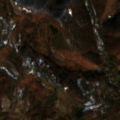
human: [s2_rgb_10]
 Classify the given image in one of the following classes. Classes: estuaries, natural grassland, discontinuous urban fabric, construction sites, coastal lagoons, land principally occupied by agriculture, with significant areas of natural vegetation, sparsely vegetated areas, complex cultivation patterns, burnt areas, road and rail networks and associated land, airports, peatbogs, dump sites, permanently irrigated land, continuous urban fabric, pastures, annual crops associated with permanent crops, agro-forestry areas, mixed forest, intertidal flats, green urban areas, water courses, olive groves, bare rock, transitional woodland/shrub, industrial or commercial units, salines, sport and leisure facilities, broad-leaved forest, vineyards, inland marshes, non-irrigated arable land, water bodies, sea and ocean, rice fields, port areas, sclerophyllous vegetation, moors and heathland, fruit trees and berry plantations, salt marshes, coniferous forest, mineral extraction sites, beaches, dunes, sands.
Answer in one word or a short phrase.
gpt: land principally occupied by agriculture, with significant areas of natural vegetation, broad-leaved forest